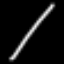
Label: line